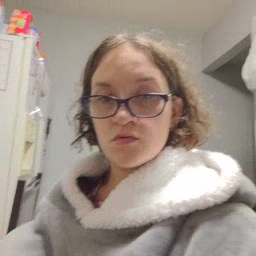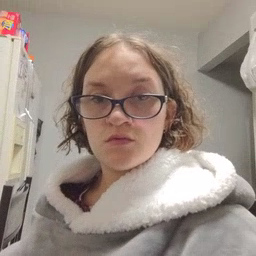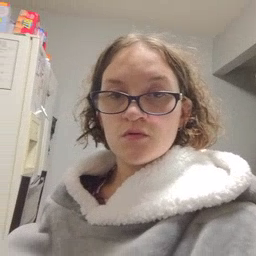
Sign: into